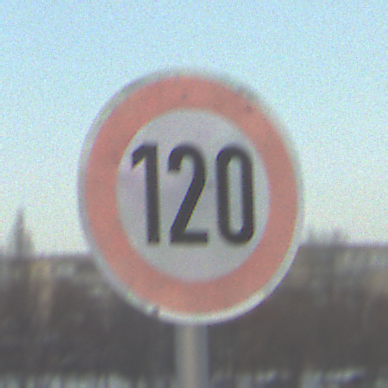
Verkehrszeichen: Geschwindigkeit120
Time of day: SunriseSunset
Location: Outdoor (Nature)
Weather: PartlyCloudy
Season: NotSpecified
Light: Natural